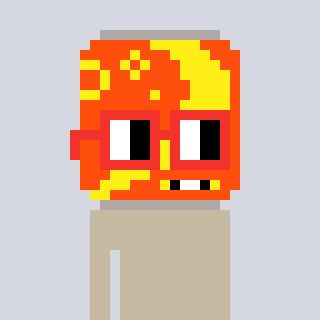
a pixel art character with square red glasses, a pop-shaped head and a bege-colored body on a cool background